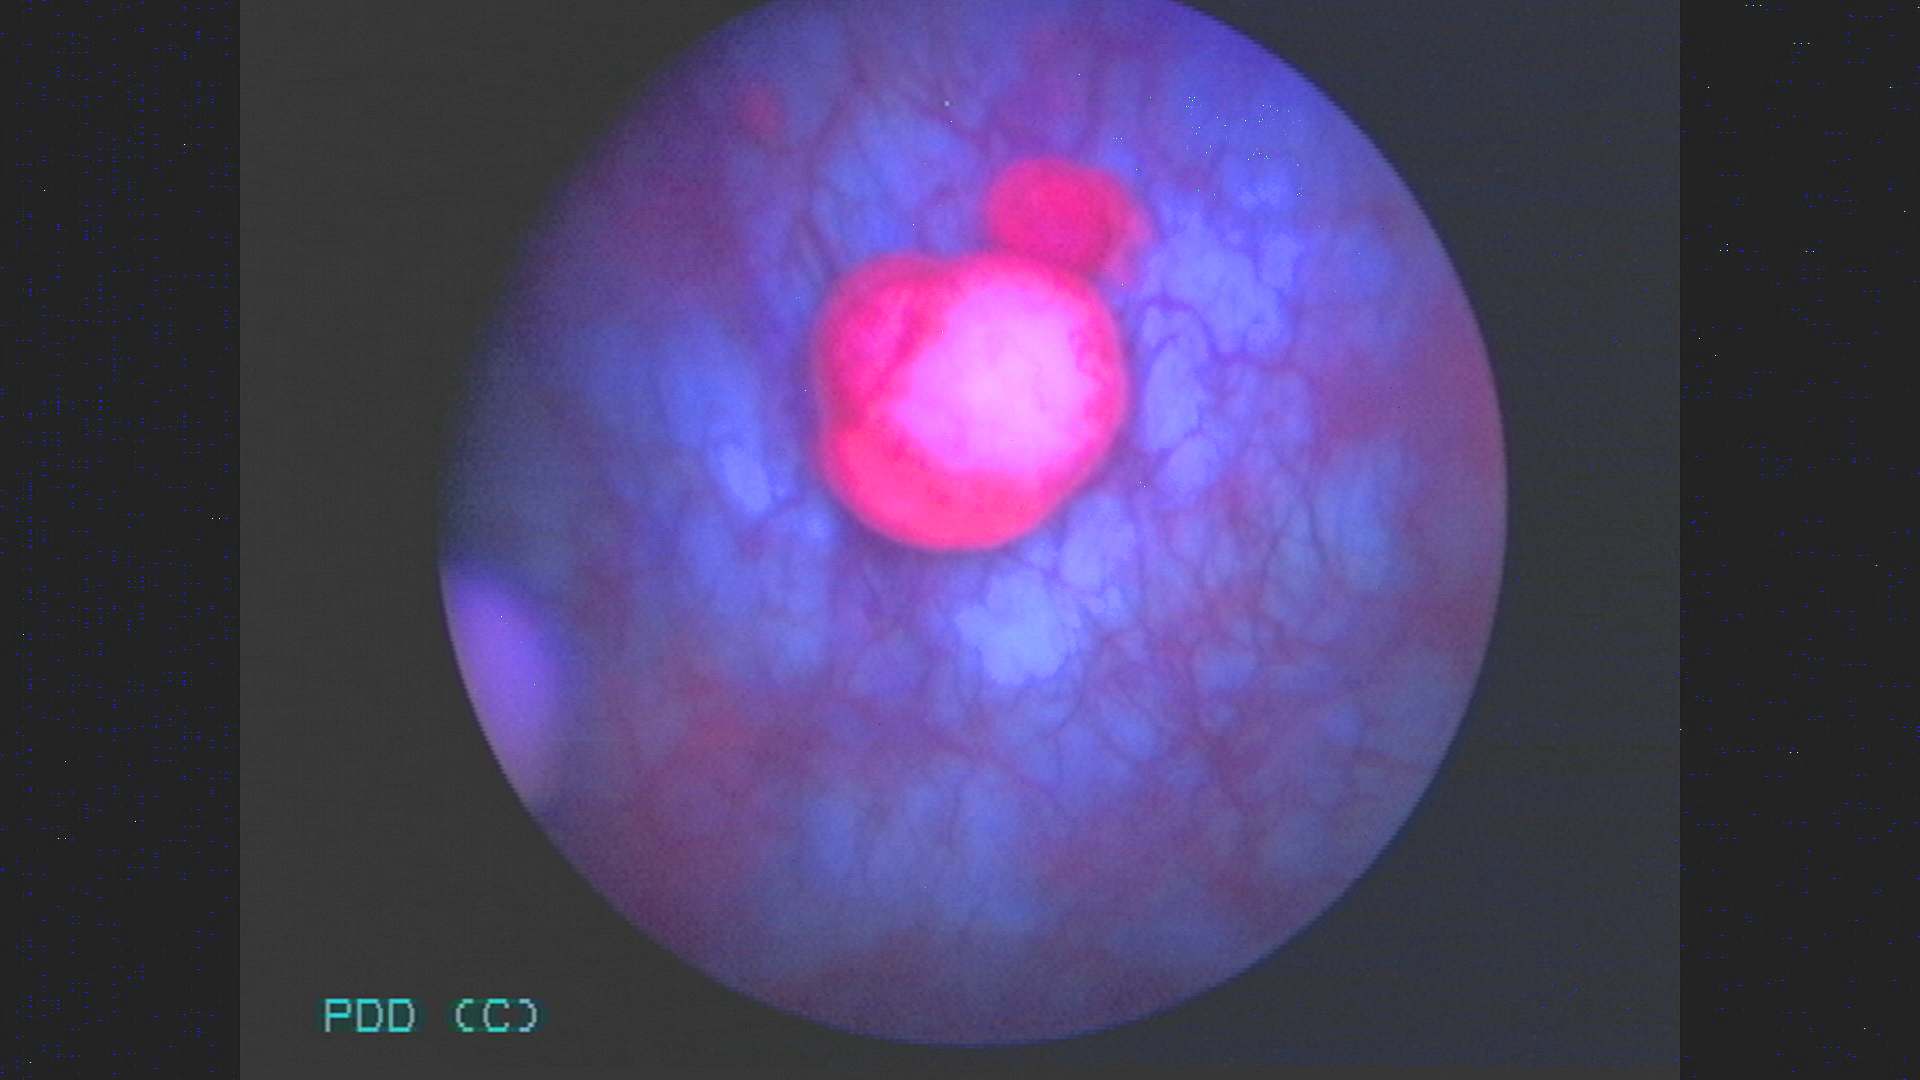
Modality: BLC
Class: Malignant
Subclass: HighGradePapillary
Lesion: L1
Stage: Ta
Morphology: Non-papillary
Bladder cancer association: Yes